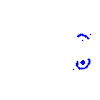
Particle: kaon